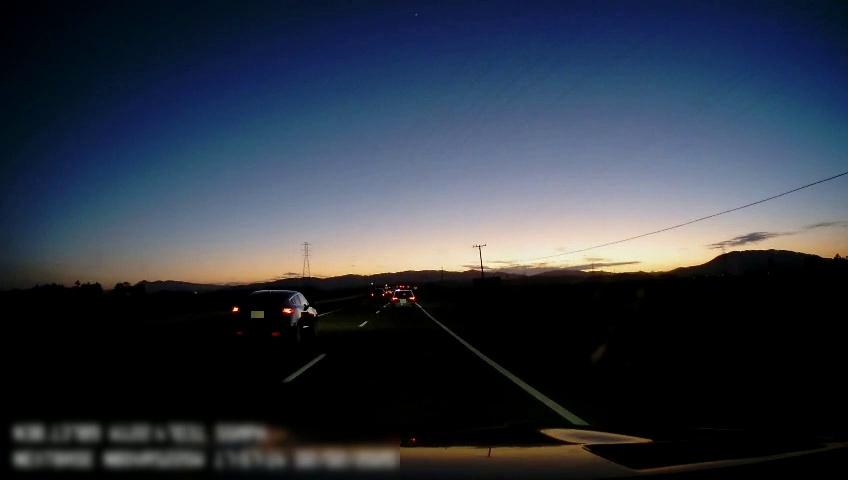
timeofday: Dusk/Dawn/Twilight
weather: Sunny
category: Drivable Space
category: Vehicles | SUV
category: Vehicles | Truck
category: Vehicles | SUV
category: Lanes | Alternate Lane
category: Lanes | Current Lane
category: Lanes | Current Lane